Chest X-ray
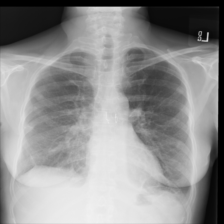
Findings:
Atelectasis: negative
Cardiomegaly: negative
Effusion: positive
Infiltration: negative
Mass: negative
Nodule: negative
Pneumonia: negative
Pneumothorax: positive
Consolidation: negative
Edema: negative
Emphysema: negative
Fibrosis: negative
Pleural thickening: negative
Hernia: negative